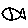
Label: fish